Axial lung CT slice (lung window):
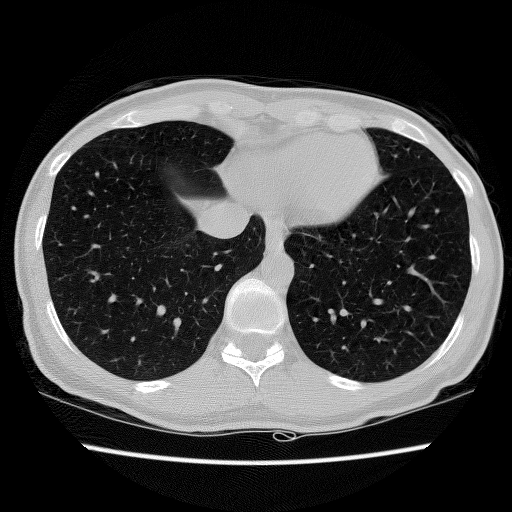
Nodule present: no